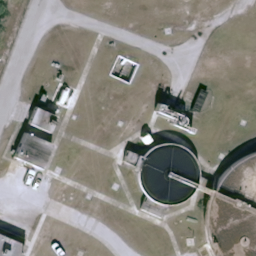
Label: storage tanks